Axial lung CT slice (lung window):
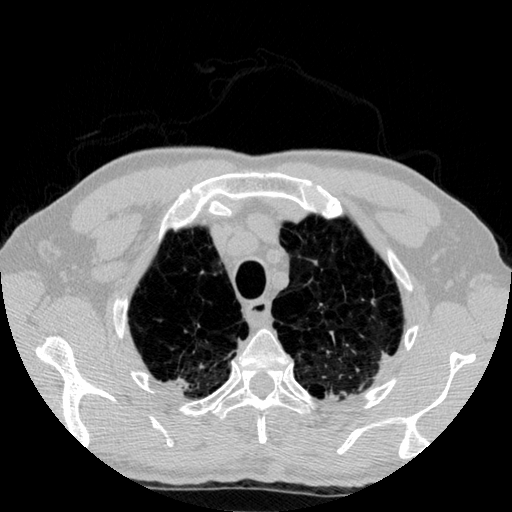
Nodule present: no